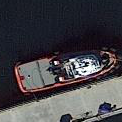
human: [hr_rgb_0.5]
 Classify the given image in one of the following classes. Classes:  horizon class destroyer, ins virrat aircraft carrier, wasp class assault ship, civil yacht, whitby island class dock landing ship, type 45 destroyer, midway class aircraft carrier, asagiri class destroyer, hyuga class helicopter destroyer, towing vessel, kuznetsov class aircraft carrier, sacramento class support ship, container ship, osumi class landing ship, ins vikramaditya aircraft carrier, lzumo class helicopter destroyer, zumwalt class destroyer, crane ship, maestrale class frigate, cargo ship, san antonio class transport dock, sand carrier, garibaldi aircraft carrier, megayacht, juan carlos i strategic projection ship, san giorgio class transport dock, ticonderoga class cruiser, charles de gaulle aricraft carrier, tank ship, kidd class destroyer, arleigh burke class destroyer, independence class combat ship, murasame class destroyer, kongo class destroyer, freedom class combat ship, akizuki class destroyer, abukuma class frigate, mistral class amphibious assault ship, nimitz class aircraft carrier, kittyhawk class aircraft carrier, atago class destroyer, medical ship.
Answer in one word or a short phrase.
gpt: Towing vessel